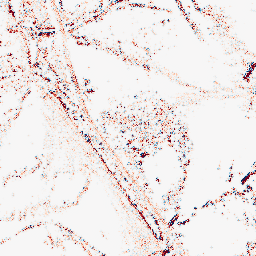
Category: morphological
Decomposition family: morphological_diamond
Decomposition parameters: operation: opening
radius: 3
Upsampling method: regularized
Upsampling parameters: scale: 2
lambda_reg: 0.1
Upsampling scale: 2